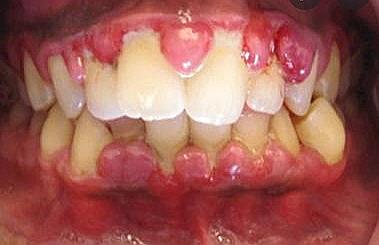
Condition: Gingivitis